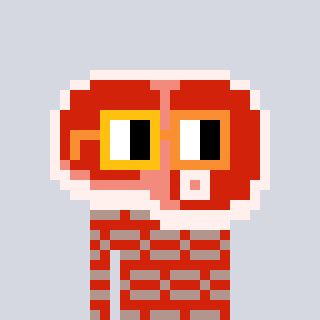
a pixel art character with square yellow and orange glasses, a steak-shaped head and a red-colored body on a cool background